Question: Does anyone have an idea of how the message button, notifies and updates us on the top corner how many unread messages are there and how do you do it. Thanks in advance this is a sample picture of what i want,

And this a sample usual xml code for a button in android,
'''
<Button
android:id="@+id/bAddRec"
android:layout_width="fill_parent"
android:layout_height="wrap_content"
android:layout_gravity="center"
android:gravity="center"
android:text="@string/add" />
'''
And I hope that your answers will be useful to others as well :)
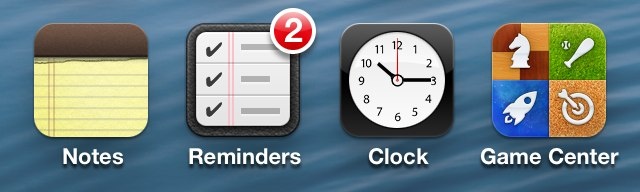
Answer: take a look at this ViewBager lib..it will help you
In this yourView is placed in framelayout with top right cornor badge indicating unread msg or count or any thing....
<URL>